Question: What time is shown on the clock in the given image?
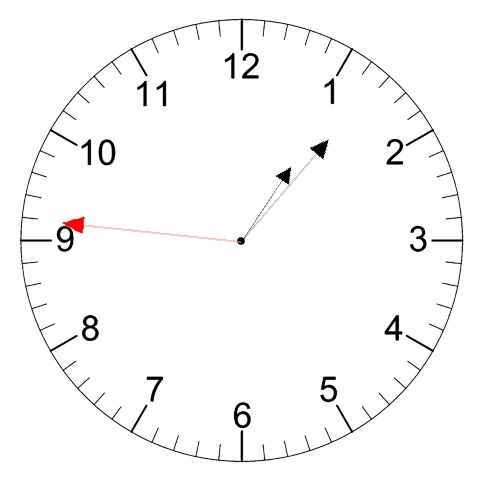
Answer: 01:06:46